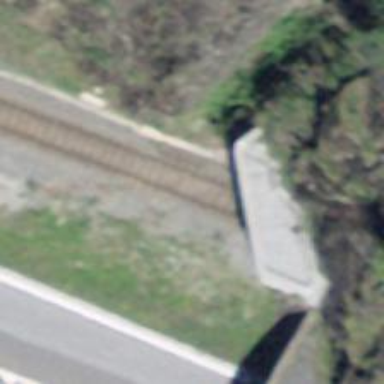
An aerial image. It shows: Railway tunnel with overhead electrified contact lines.